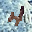
Label: 4